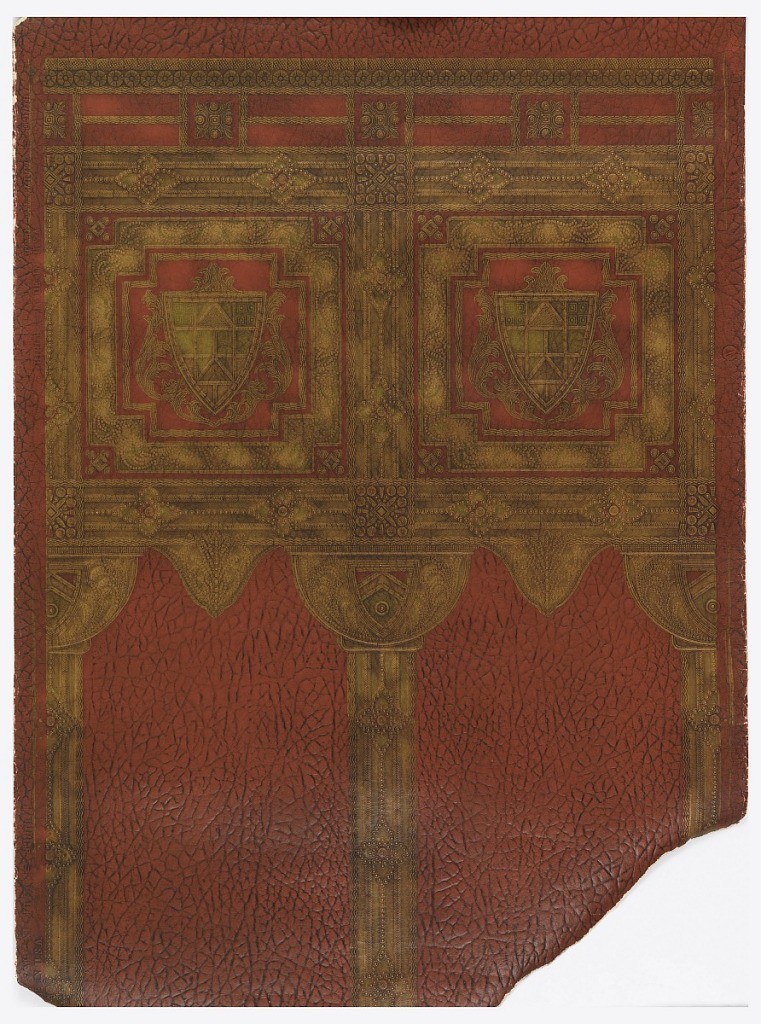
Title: Sidewall
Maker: M.H. Birge & Sons Co., 1834
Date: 1912
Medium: Block-printed paper, embossed, hand-rubbed oil finish
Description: Imitation leather. Embossed paper similating leather, creating a panel effect. Armorial shields in frieze area at top of sample. Printed in colors and metallic gold on red ground.